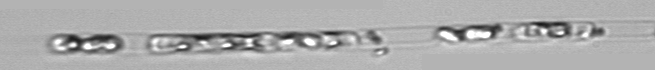
Label: Guinardia_delicatula_TAG_internal_parasite